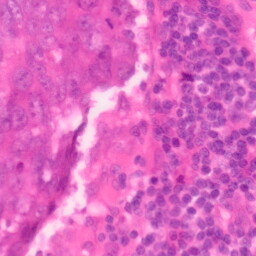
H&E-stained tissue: Colon